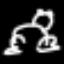
Label: frog